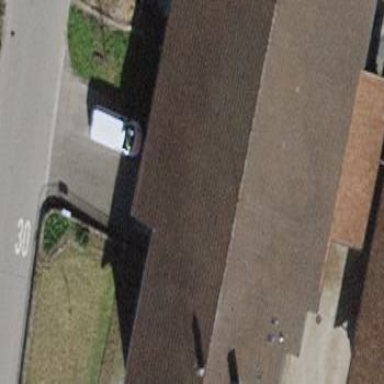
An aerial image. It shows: Building with tiled roof.